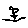
Label: flower